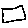
Label: square